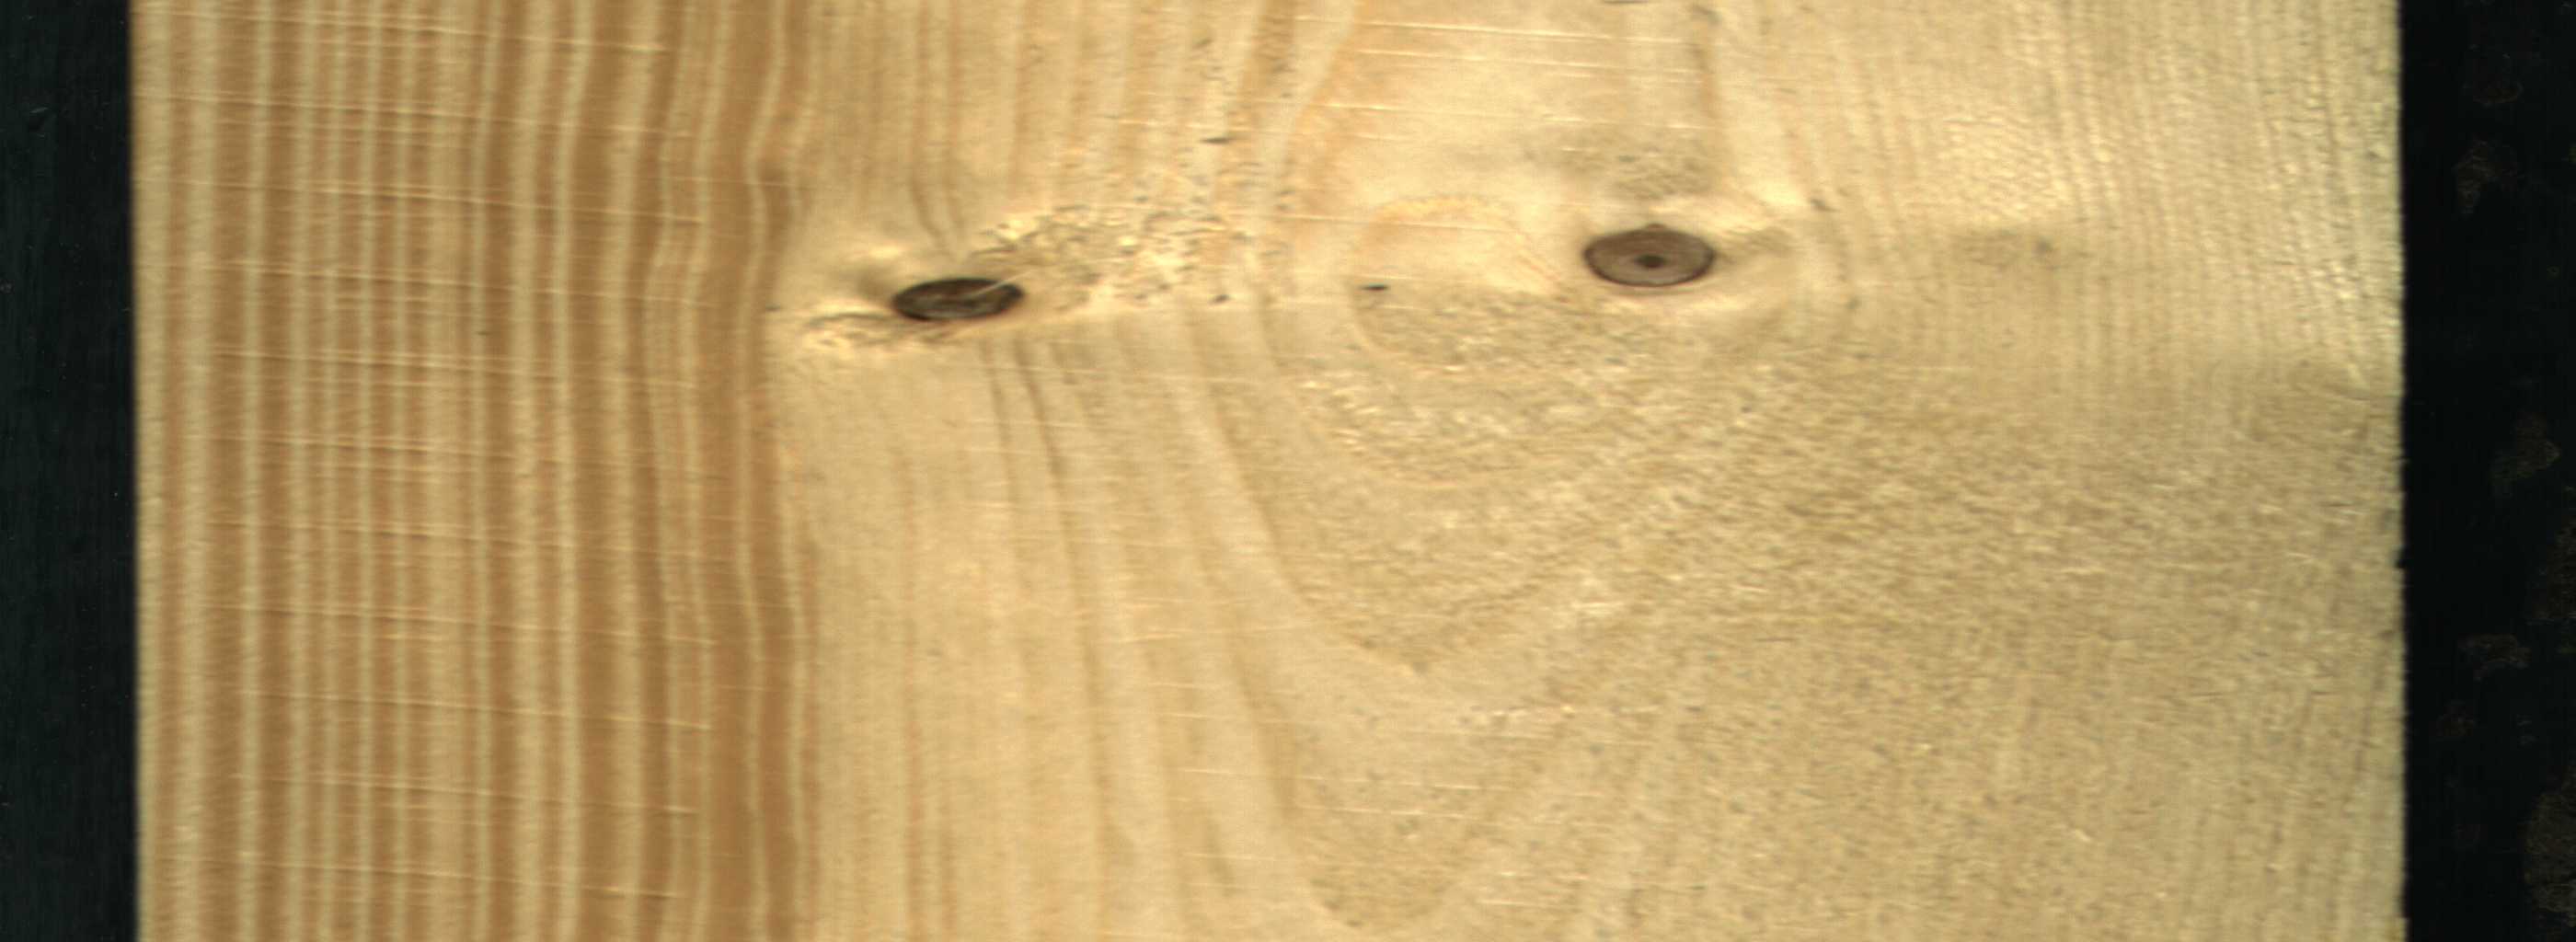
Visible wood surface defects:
Dead_Knot
Live_Knot